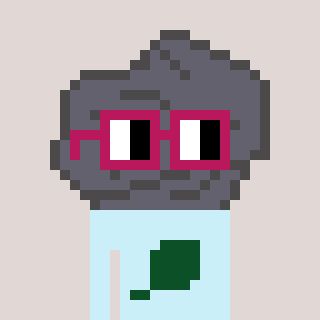
a pixel art character with square dark red glasses, a rock-shaped head and a cold-colored body on a warm background